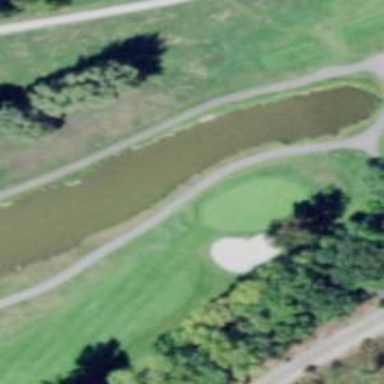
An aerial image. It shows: Golf hole.